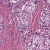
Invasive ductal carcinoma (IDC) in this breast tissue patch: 0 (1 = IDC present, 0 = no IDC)